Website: macys
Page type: billing-address
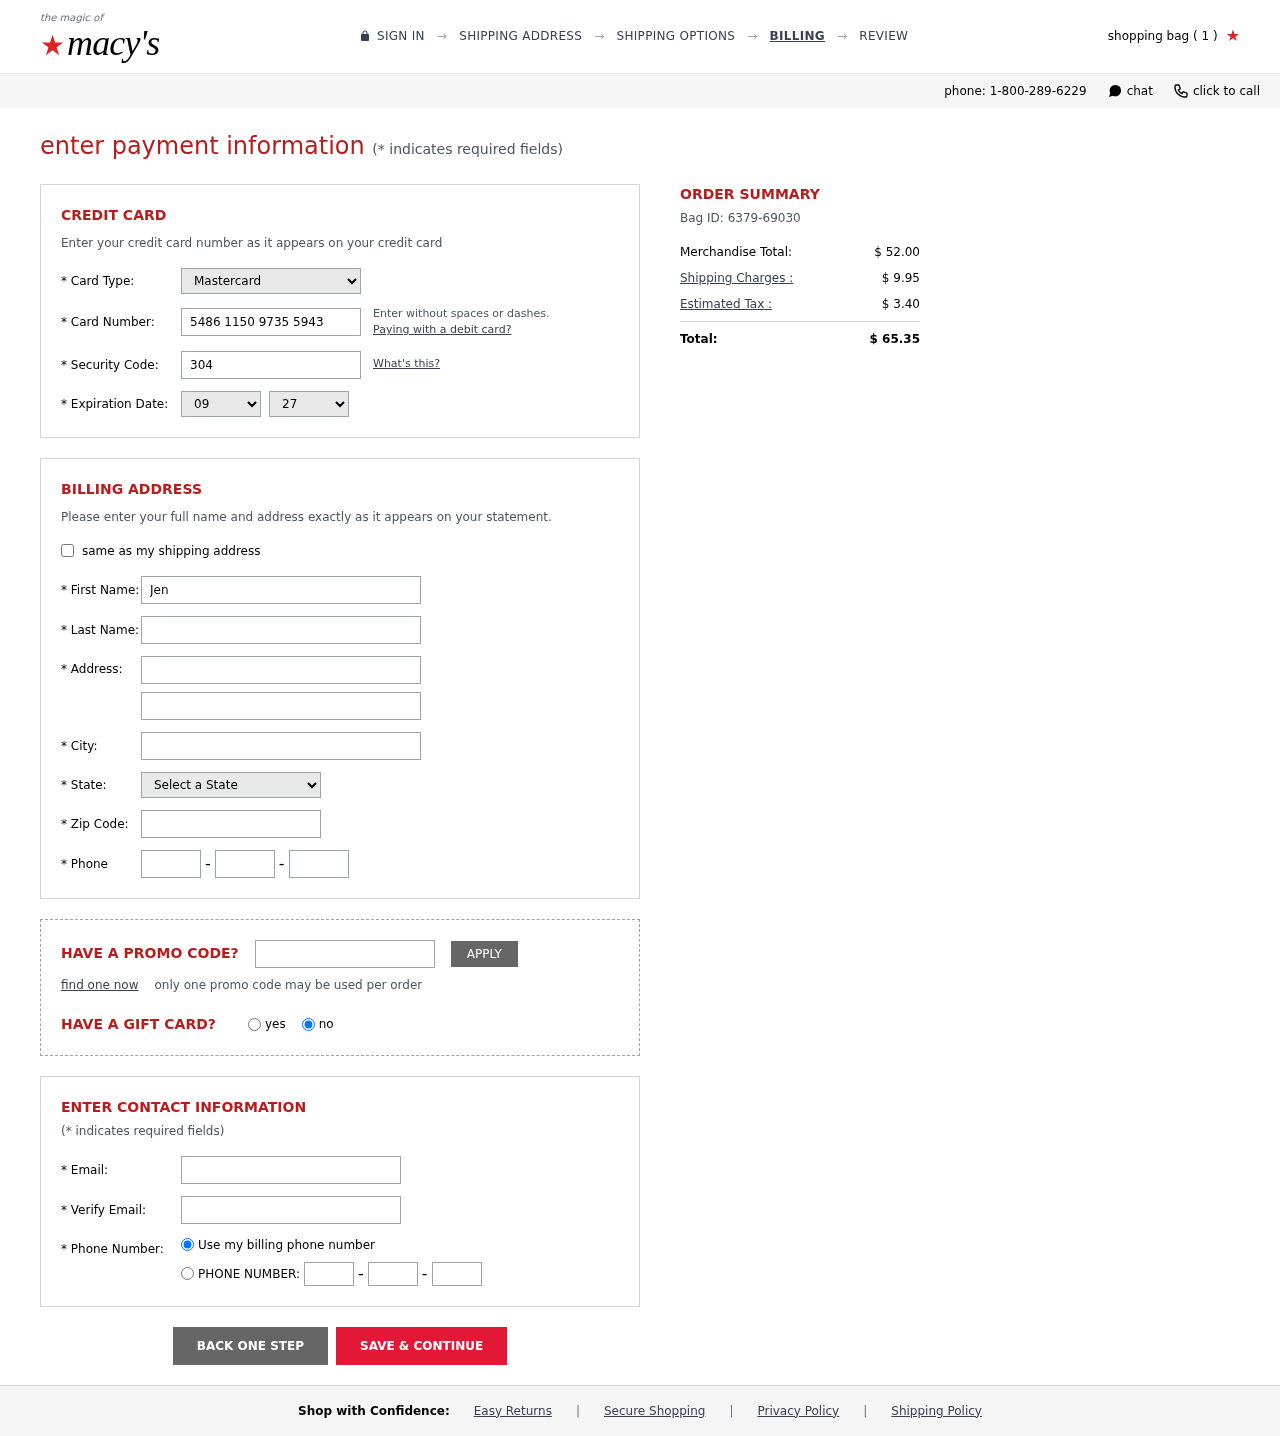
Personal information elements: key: PII_CARD_CVV
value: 304
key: PII_CARD_EXPIRY_MONTH
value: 09
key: PII_CARD_EXPIRY_YEAR
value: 27
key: PII_CARD_NUMBER
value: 5486 1150 9735 5943
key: PII_CARD_TYPE
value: Mastercard
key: PII_CITY
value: South Crystalport
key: PII_EMAIL
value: jenna_clark@yahoo.com
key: PII_FIRSTNAME
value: Jenna
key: PII_LASTNAME
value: Clark
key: PII_PHONE_AREA
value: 690
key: PII_PHONE_PREFIX
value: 376
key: PII_PHONE_SUFFIX
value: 9780
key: PII_POSTCODE
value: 42909
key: PII_STATE_ABBR
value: WV
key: PII_STREET
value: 392 Joshua Loaf Suite 984
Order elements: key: ORDER_NUM_ITEMS
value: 1
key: ORDER_ID
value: Bag ID: 6379-69030
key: ORDER_SUBTOTAL
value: $ 52.00
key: ORDER_SHIPPING_COST
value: $ 9.95
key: ORDER_TAX
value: $ 3.40
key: ORDER_TOTAL
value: $ 65.35